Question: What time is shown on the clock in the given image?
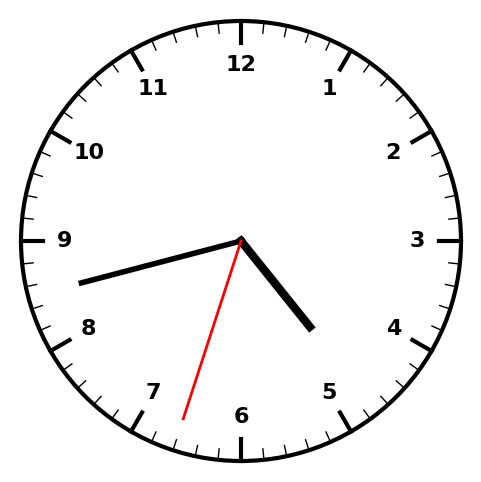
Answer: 04:42:33